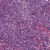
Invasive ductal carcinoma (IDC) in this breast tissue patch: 1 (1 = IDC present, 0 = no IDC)